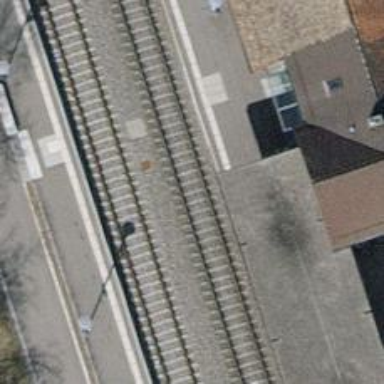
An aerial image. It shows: Stop position for public transport on the railway.